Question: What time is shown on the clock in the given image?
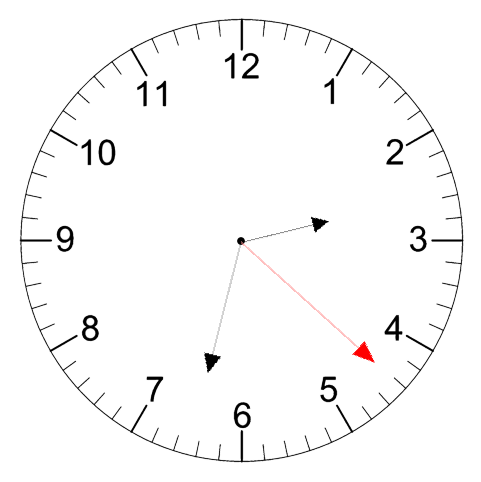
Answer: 02:32:22